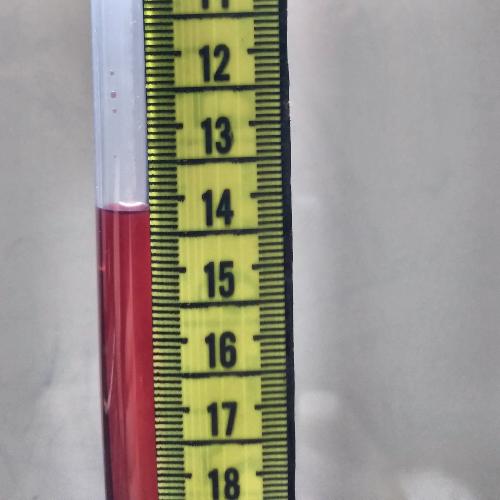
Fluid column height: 14.2 cm